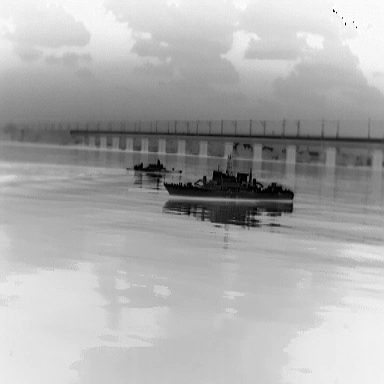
There is a warship in the infrared image.